Question: I want to rebuild the Bootstrap Form Upload field. The Reason is, because file upload field in Bootstrap is one component. You cannot split the file upload button and the file upload text.

The first Upload of the image is the Bootstrap's upload field. The second one is my upload button until now.
The HTML Code for the 2 Buttons
'''
<div class="mb-3 right-box">
<label for="formFile">Binary Package</label>
<input class="form-control formname" (change)="onFileSelected($event); " type="file" id="formFile">
</div>
<label for="formFile">Source Package</label><br>
<button id="formFile" (click)="binaryPackageInput.click()">
Durchsuchen...
</button>
<input #binaryPackageInput class="form-control formname binary-package"
(change)="onFileSelected($event); checkForm()" type="file" formControlName="fileControl">
<span>{{this.fileName}}</span>
'''
The CSS Code is until now:
'''
input.binary-package {
display: none;
}
'''
How can I use the second upload button separate from text with the same styling as the first upload button? I used the same bootstrap classes.
I expected they look the same.
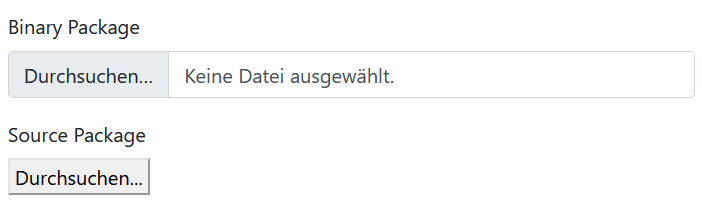
Answer: I got something really close to my question. Here is the HTML:
'''
<label for="formFile">Source Package</label><br>
<button class="form-control formname element1" id="formFile" (click)="binaryPackageInput.click()">
Durchsuchen...
</button>
<input #binaryPackageInput class="binary-package" (change)="onFileSelected($event); checkForm()" type="file"
formControlName="fileControl">
<div *ngIf="this.fileName == ''" class="element2">
Keine Datei ausgewahlt
</div>
<span class="element2">{{this.fileName}}</span>
</div>
'''
Here is the CSS:
'''
input.binary-package {
display: none;
}
#formFile {
width: auto;
}
.element1 {
display: inline-block;
}
.element2 {
display: inline-block;
margin-left: 10px;
}
'''